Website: home-depot
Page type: review-order
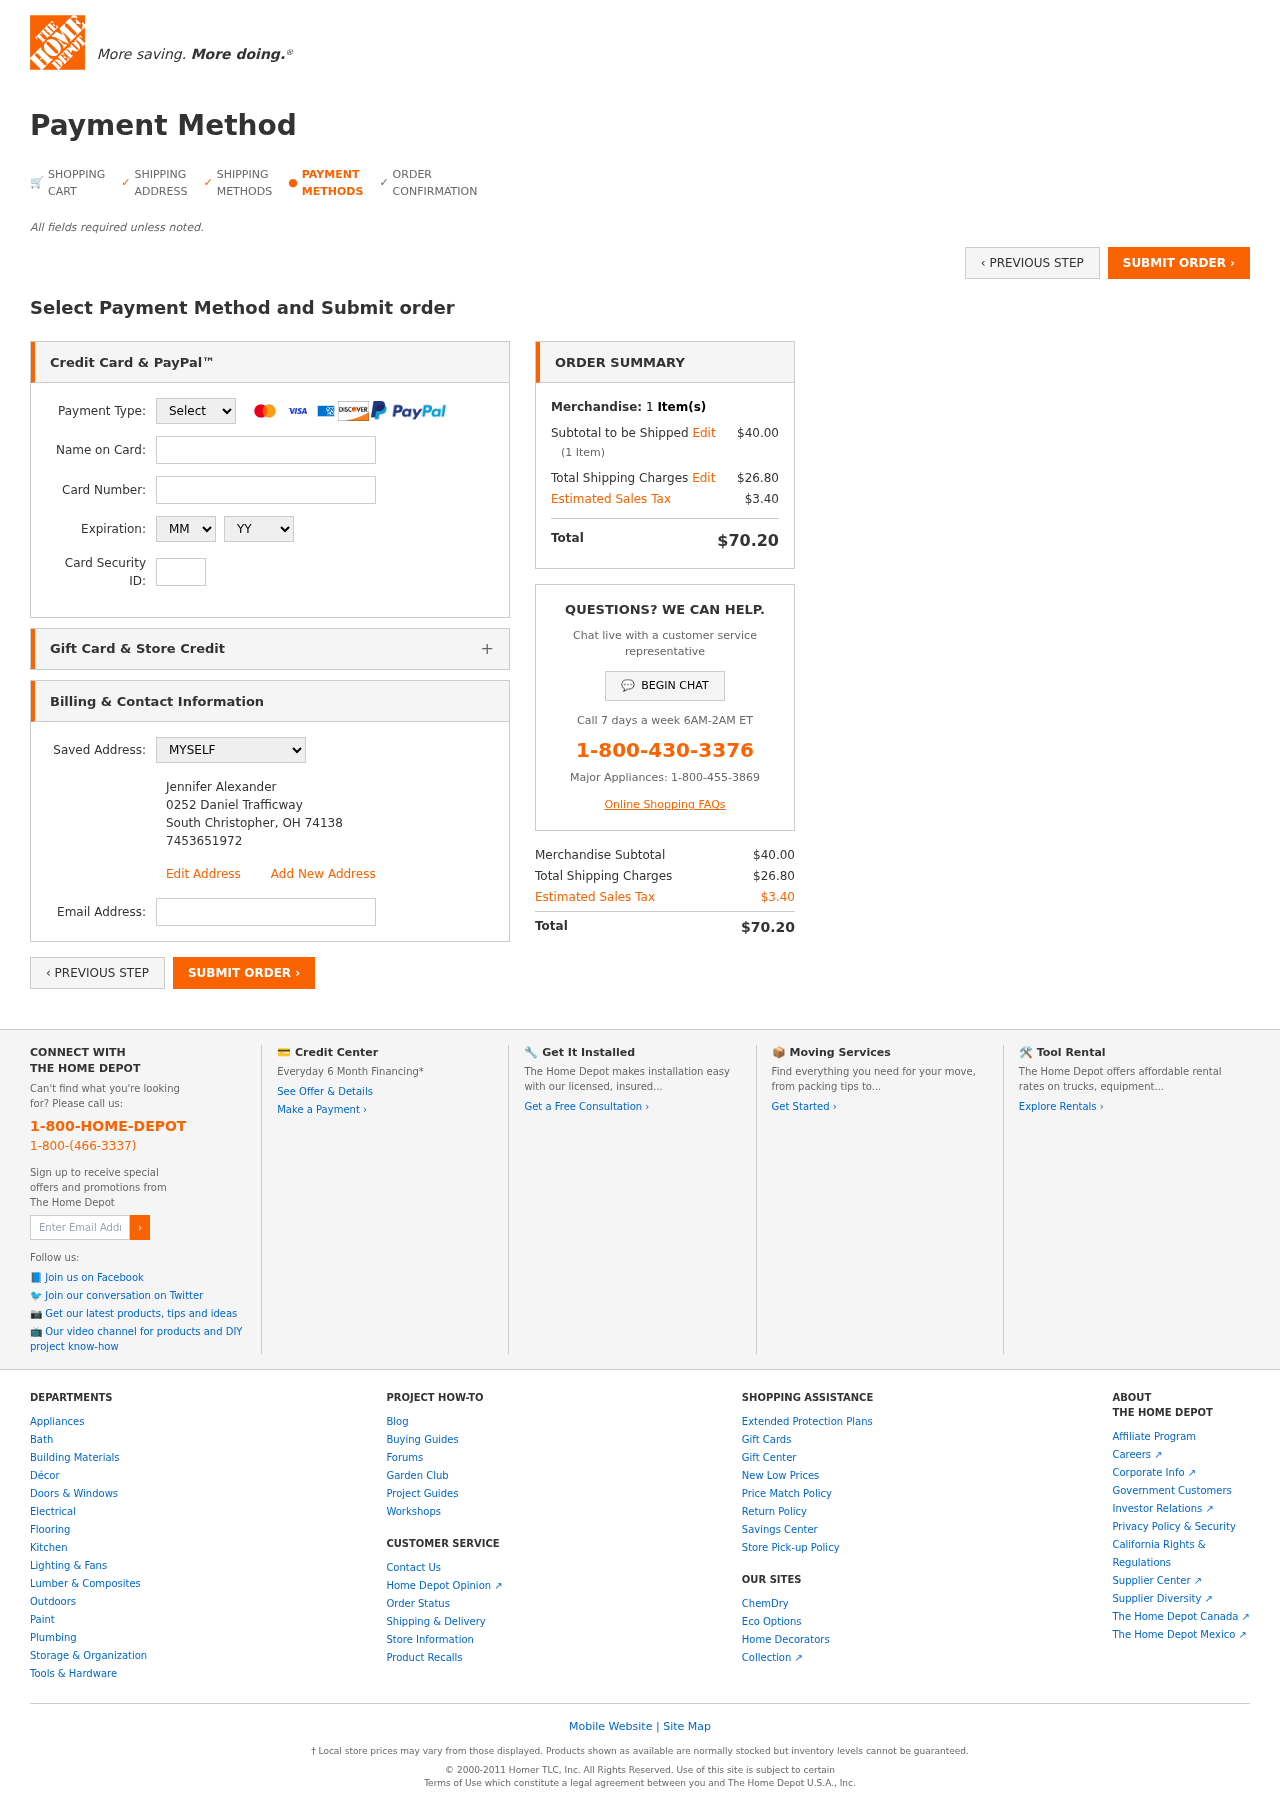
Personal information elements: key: PII_CARD_CVV
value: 1054
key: PII_CARD_EXPIRY_MONTH
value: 12
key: PII_CARD_EXPIRY_YEAR
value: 30
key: PII_CARD_NUMBER
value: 3424 4359 0582 200
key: PII_CARD_TYPE
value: American Express
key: PII_EMAIL
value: jalexander@hotmail.com
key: PII_FULLNAME
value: Jennifer Alexander
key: PII_FULLNAME2
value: Jennifer Alexander
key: PII_STREET2
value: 0252 Daniel Trafficway
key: PII_CITY2
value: South Christopher
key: PII_STATE_ABBR2
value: OH
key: PII_POSTCODE2
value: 74138
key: PII_PHONE2
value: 7453651972
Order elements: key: ORDER_NUM_ITEMS
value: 1
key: ORDER_SUBTOTAL
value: $40.00
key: ORDER_NUM_ITEMS2
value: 1
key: ORDER_SHIPPING_COST
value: $26.80
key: ORDER_TAX
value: $3.40
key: ORDER_TOTAL
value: $70.20
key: ORDER_SUBTOTAL2
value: $40.00
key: ORDER_SHIPPING_COST2
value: $26.80
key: ORDER_TAX2
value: $3.40
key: ORDER_TOTAL2
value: $70.20